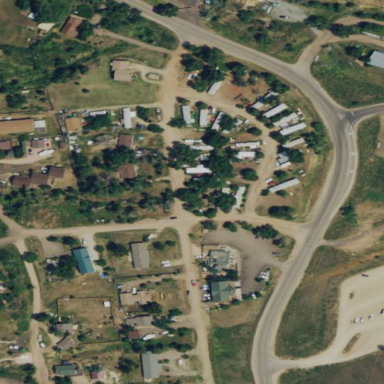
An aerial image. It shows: Residential area designed as trailer park.